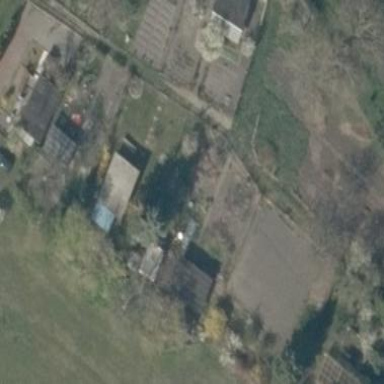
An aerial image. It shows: Area designated for allotments.